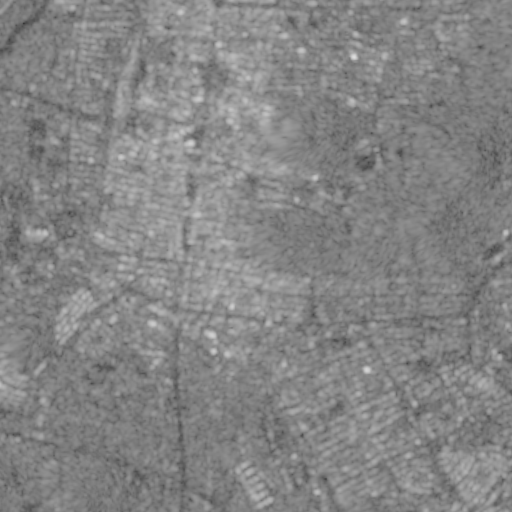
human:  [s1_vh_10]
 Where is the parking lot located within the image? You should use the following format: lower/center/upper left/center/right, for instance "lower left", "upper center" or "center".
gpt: The parking lot is located in the upper left of the image.
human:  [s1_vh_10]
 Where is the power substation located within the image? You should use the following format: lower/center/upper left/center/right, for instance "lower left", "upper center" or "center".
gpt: The power substation is located in the center left of the image.
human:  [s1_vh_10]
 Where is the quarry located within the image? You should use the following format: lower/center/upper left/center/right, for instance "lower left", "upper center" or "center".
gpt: There is no quarry in the image.

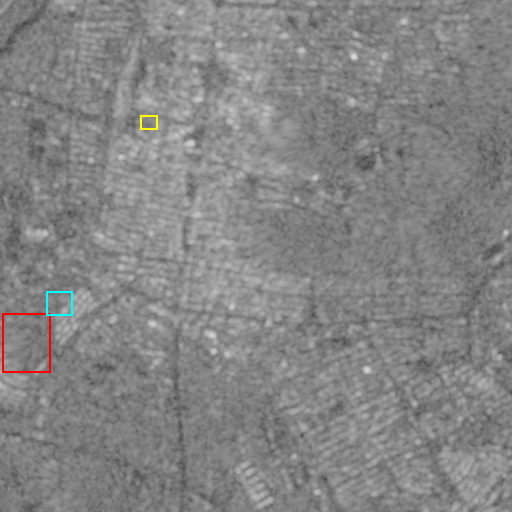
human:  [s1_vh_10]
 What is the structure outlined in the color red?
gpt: The structure outlined in red is a park.
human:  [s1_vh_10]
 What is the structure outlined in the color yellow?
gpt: The structure outlined in yellow is a parking lot.
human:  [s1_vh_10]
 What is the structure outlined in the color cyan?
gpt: The structure outlined in cyan is a power substation.
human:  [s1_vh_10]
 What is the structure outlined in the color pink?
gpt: There is no pink outline.